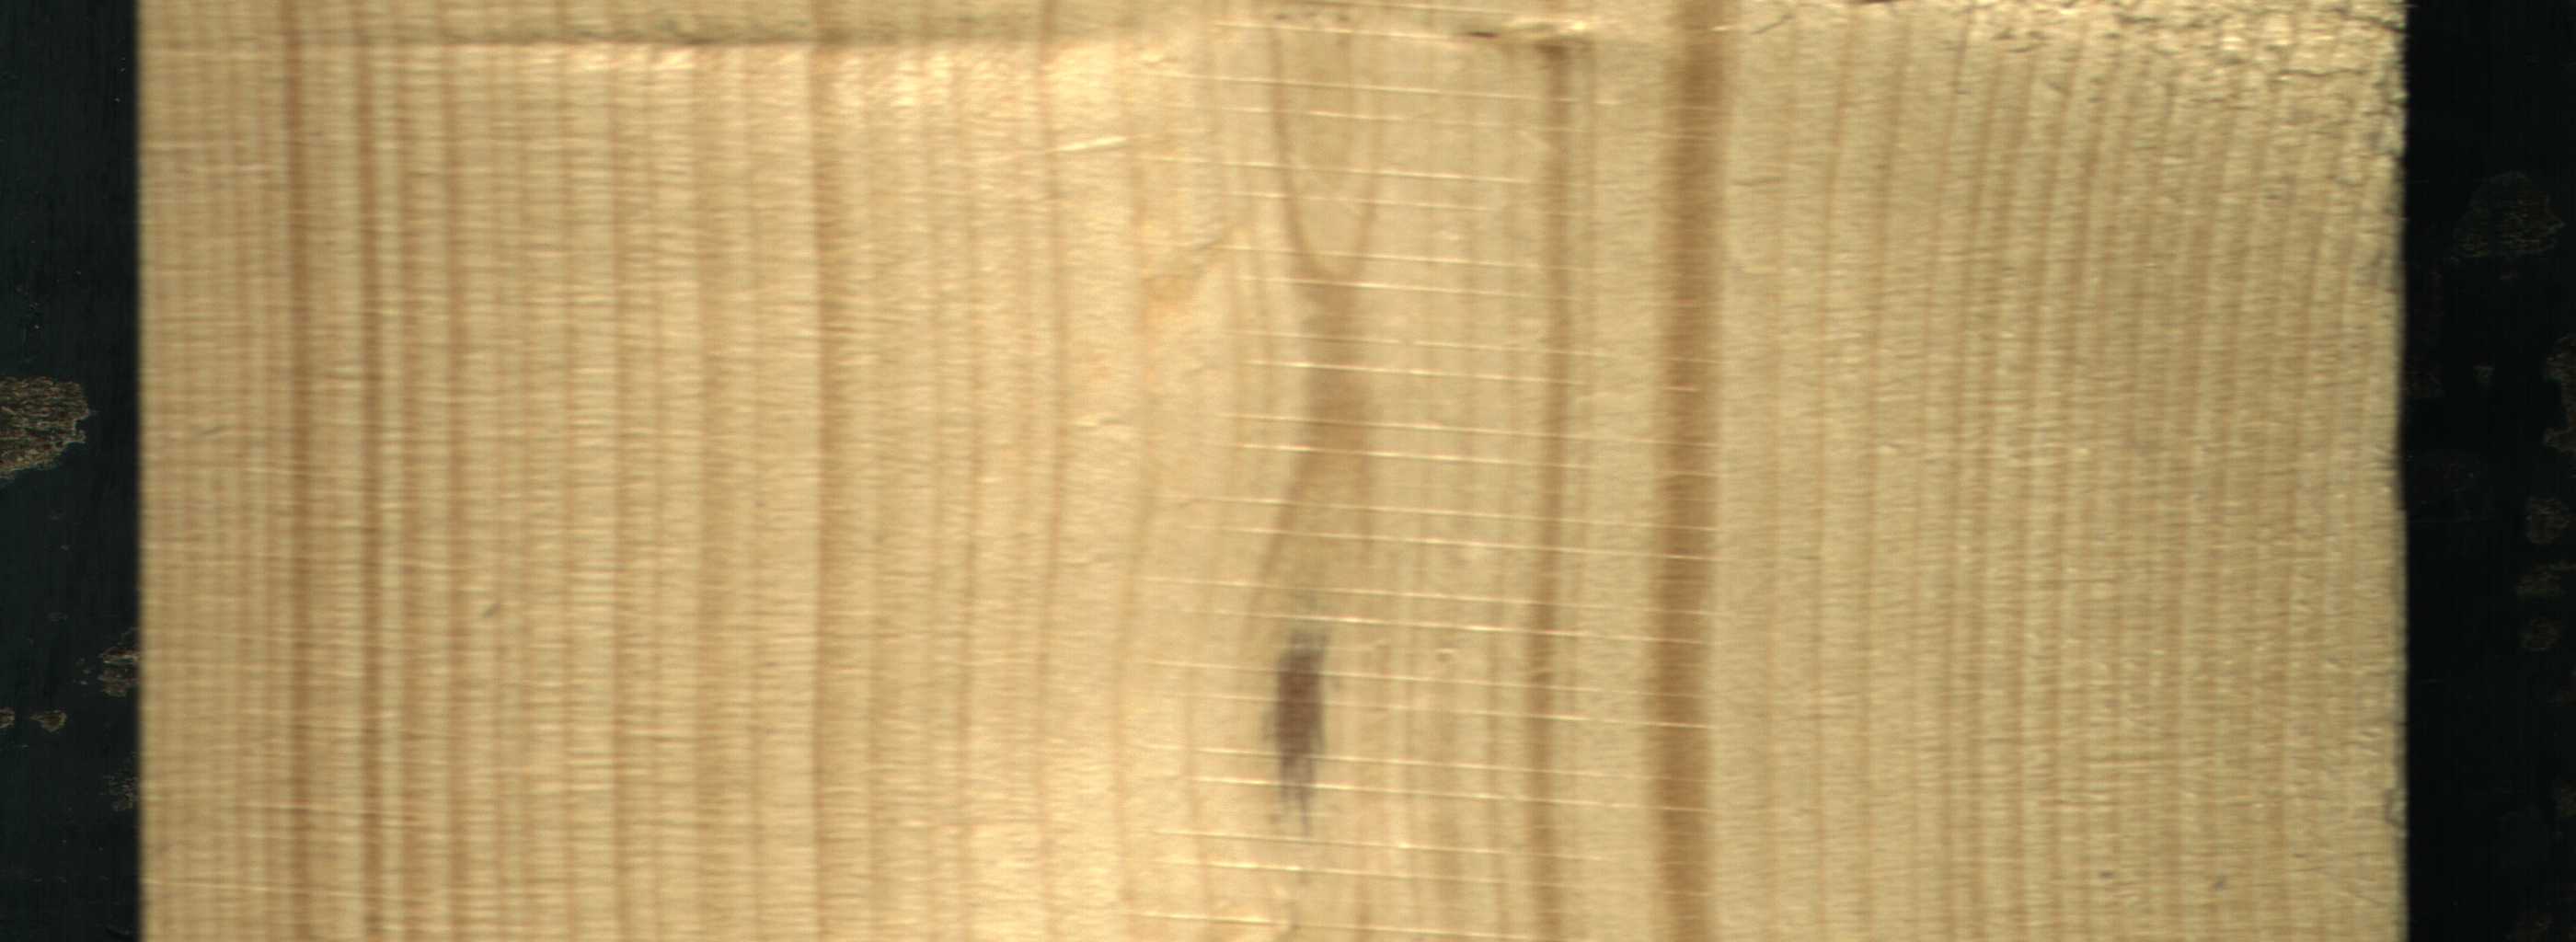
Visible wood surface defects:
Quartzity